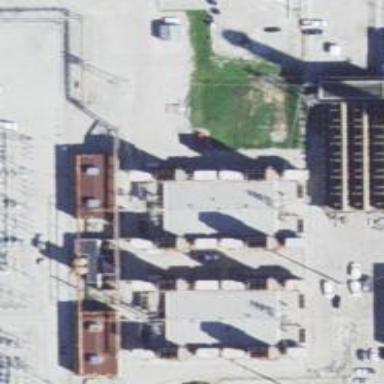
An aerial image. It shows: Gas turbine power generator.